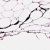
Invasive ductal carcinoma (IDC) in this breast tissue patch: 0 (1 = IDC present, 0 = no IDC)